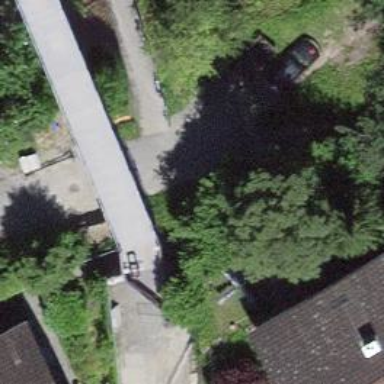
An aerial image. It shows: Set of concrete steps.